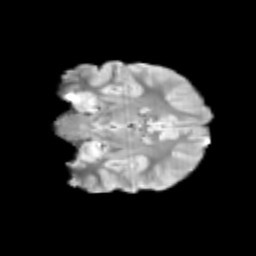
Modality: T2w
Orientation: coronal
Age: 10
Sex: male
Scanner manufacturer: siemens
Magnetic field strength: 3 T
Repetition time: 3.8 s
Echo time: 0.07 s